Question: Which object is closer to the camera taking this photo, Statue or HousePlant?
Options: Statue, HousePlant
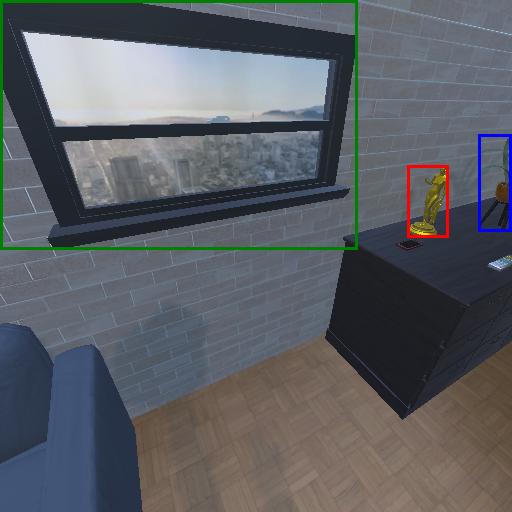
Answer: Statue